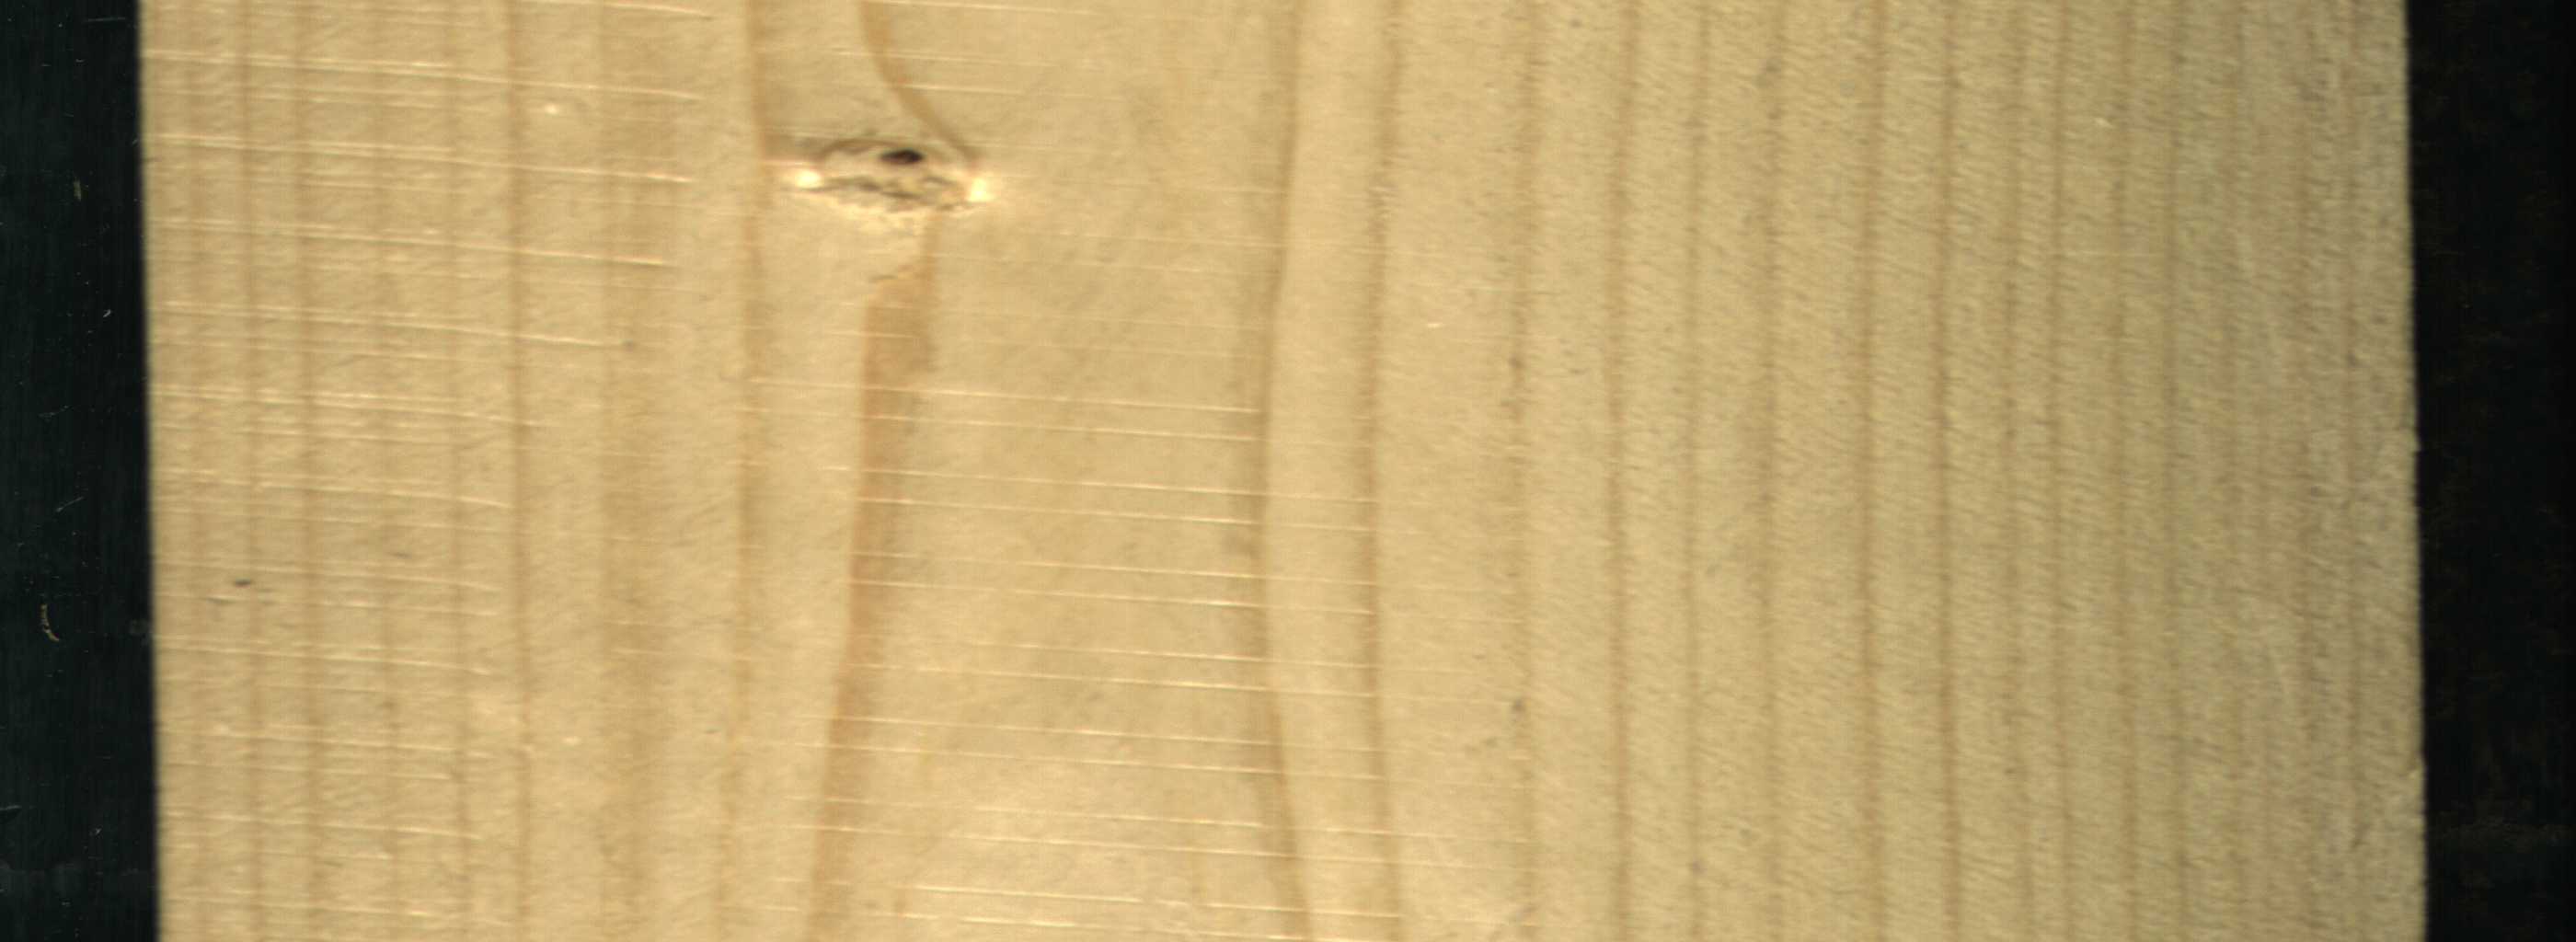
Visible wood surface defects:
Live_Knot